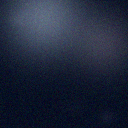
Screen state: off